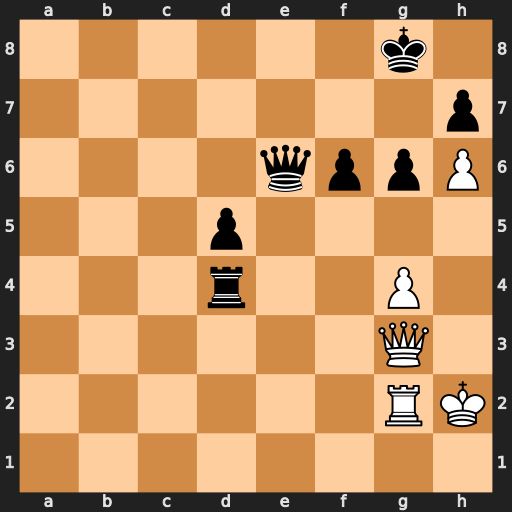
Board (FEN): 6k1/7p/4qppP/3p4/3r2P1/6Q1/6RK/8
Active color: w
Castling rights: -
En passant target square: -
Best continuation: Qb8+ Kf7 Qa7+